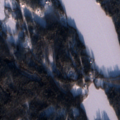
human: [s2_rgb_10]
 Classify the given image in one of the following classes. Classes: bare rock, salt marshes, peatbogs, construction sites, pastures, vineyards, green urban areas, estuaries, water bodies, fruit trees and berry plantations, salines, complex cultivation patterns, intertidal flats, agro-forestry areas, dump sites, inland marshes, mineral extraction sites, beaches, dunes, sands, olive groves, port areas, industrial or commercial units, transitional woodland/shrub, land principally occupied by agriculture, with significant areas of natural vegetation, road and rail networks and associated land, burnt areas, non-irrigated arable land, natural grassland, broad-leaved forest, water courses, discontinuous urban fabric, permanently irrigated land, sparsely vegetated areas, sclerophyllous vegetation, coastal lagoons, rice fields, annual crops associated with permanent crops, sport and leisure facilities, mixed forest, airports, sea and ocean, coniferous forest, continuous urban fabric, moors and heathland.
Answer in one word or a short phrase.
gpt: coniferous forest, mixed forest, water bodies